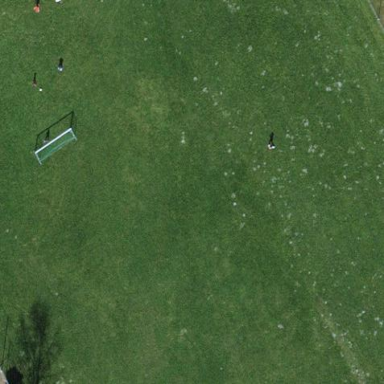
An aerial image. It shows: Grass pitch used for soccer.